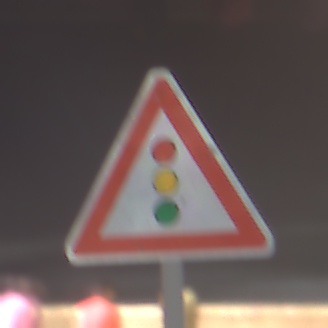
Verkehrszeichen: Lichtzeichenanlage
Umgebung: Outdoor, Urban
Tageszeit: Night
Wetter: PartlyCloudy
Licht: Artificial
Jahreszeit: NotSpecified
Kontrast: HighContrast